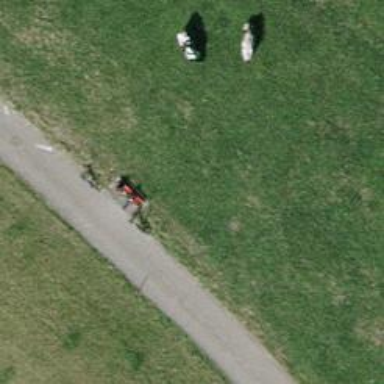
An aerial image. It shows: Red bench.